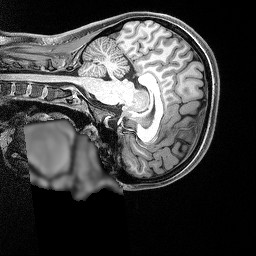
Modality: T1w
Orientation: sagittal
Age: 24
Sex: female
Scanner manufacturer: siemens
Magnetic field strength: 3 T
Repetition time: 2.5 s
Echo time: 0.0029 s